二年级 · 组合数学
开放题)在下图的 $\bigcirc$ 中填上不同的数, 使每条直线上的三个数相加之和都等于 10 。

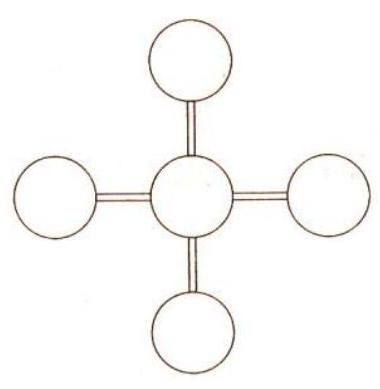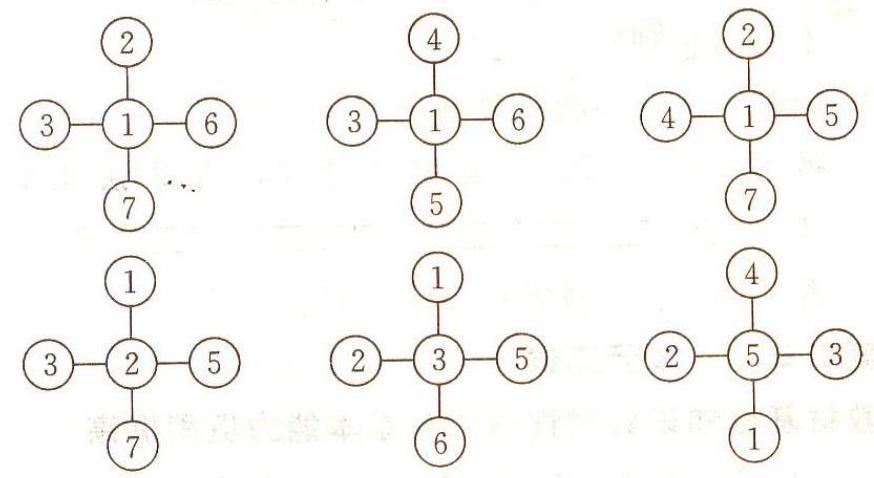
答案:
解析: